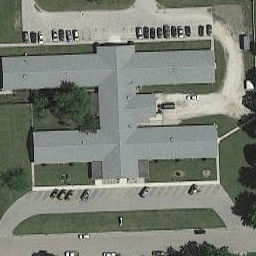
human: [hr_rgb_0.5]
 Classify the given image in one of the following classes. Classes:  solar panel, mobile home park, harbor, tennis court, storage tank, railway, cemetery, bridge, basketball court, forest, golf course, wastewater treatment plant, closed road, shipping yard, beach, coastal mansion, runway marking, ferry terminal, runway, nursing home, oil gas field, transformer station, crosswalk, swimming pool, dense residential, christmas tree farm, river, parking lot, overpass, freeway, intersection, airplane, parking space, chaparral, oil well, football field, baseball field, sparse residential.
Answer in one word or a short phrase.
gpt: nursing home